Field crop: tomato
Growth stage: 1
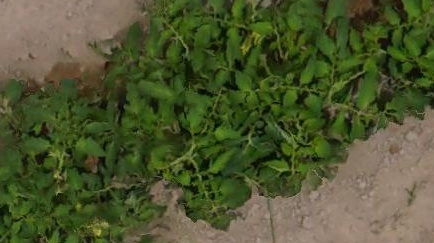
Species: tomato